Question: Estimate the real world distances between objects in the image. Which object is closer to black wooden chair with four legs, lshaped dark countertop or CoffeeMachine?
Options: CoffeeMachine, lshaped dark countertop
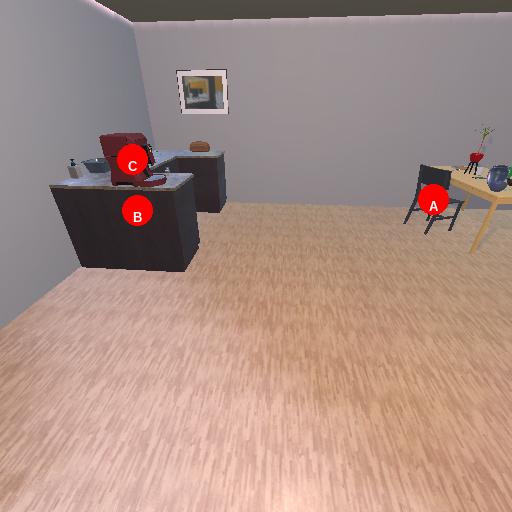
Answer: CoffeeMachine